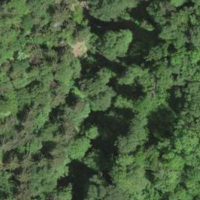
EUNIS habitat code: 41
Species observed at this site:
Anthocharis cardamines
Lasiommata megera